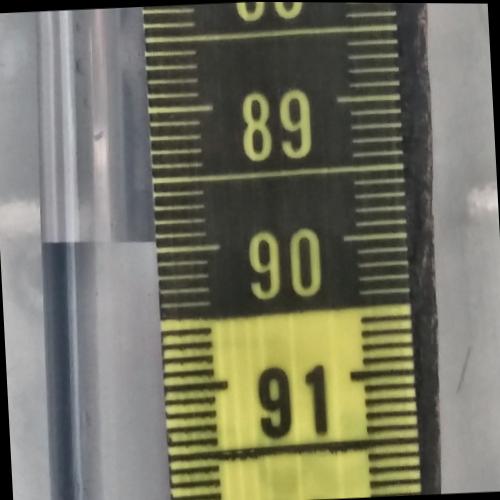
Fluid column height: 89.9 cm